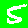
Digit: 5